Question: What was last transaction status?
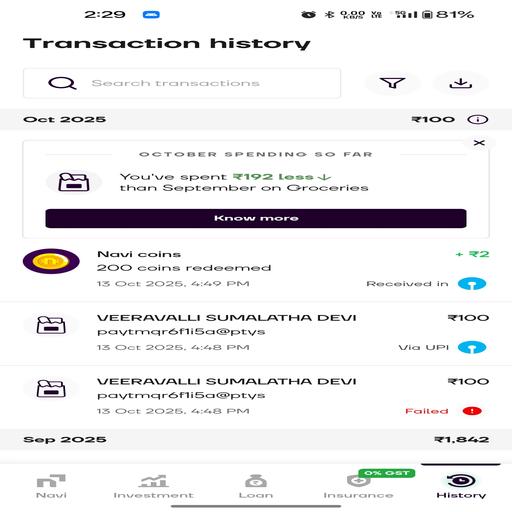
Answer: Failed transaction